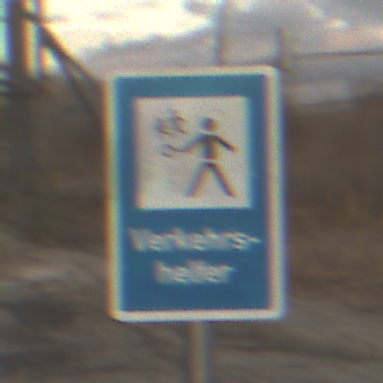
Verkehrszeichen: Verkehrshelfer
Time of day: SunriseSunset
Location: Outdoor (RoadRail)
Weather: PartlyCloudy
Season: NotSpecified
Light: Natural